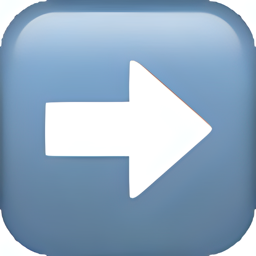
Name: black rightwards arrow
Emoji: ➡
Group: Symbols
Sub-group: arrow